Field crop: tomato
Growth stage: 2
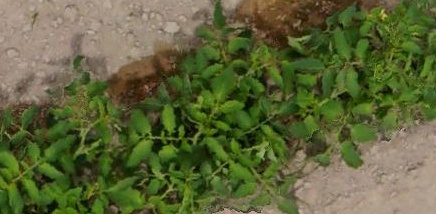
Species: tomato